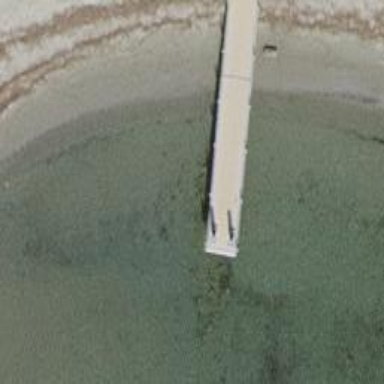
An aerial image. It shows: Man-made pier.